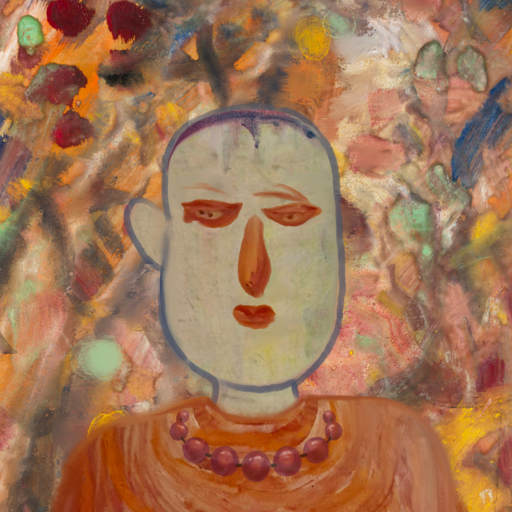
Background: Mother_And_Son_Mother, Head And Neck Front: Hill_Girl, Face Front: Pious_Lady, Bust: Pious_Lady, Hair Front: Blank, Head Accessory: Blank, Second Necklace: Blank, Necklace: Irani_2, Baby: Blank